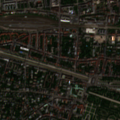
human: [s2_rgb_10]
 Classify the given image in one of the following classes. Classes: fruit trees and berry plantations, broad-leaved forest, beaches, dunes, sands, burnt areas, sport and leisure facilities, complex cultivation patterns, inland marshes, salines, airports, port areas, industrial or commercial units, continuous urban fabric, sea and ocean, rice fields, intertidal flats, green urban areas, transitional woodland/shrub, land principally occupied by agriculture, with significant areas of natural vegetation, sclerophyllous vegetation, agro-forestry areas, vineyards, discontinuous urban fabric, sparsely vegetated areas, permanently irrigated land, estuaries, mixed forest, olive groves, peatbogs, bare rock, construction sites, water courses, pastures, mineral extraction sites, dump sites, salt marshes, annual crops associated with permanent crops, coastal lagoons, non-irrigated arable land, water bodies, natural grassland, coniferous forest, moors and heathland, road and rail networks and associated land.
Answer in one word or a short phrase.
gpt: continuous urban fabric, discontinuous urban fabric, road and rail networks and associated land, green urban areas